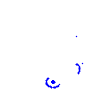
Particle: proton